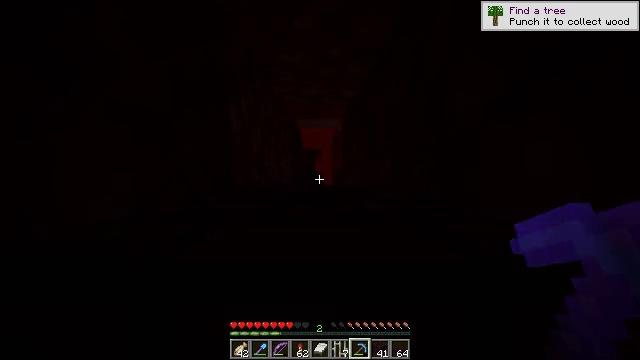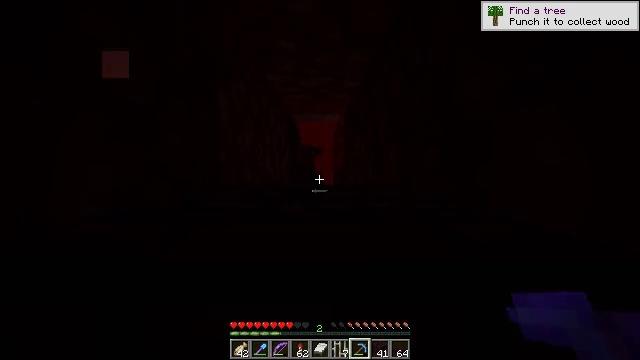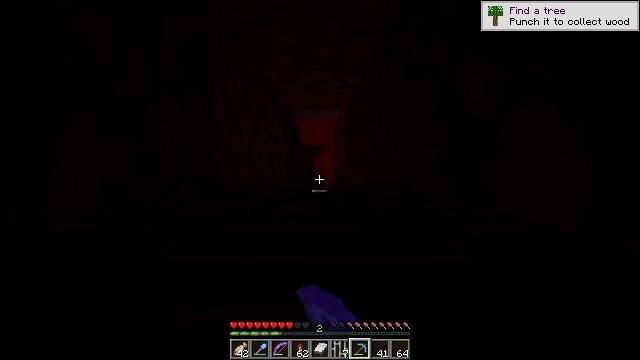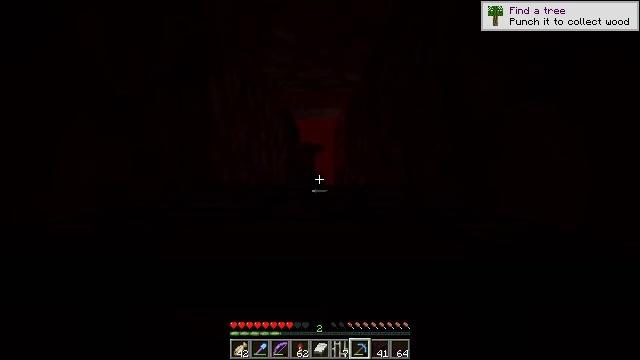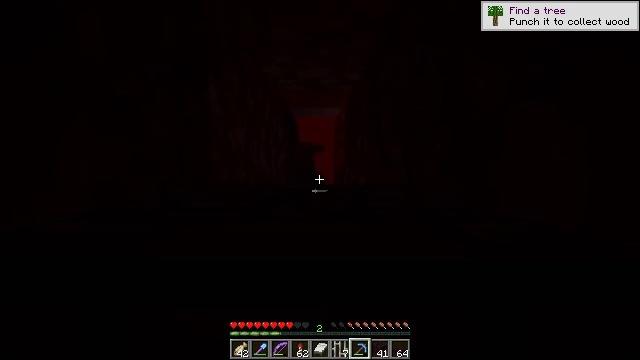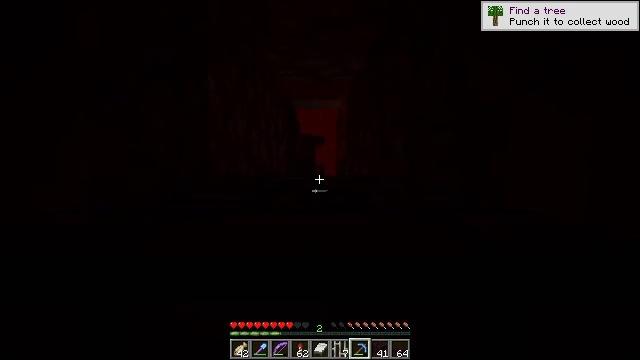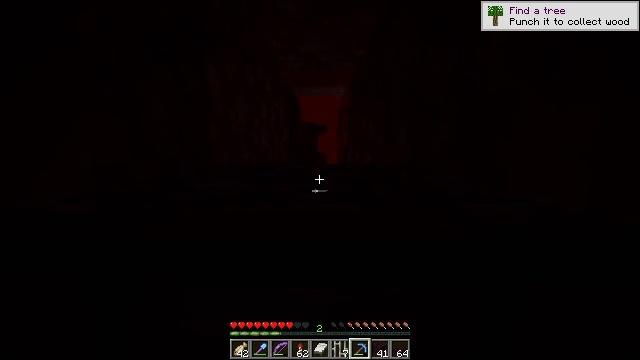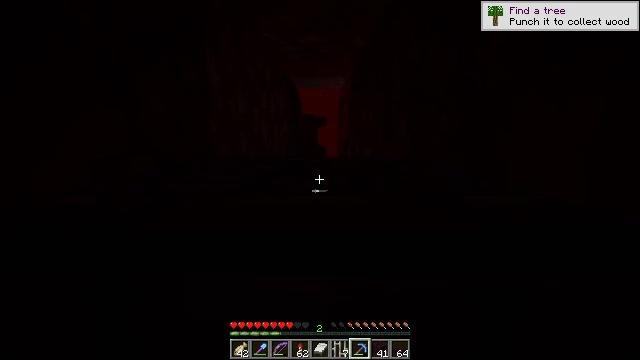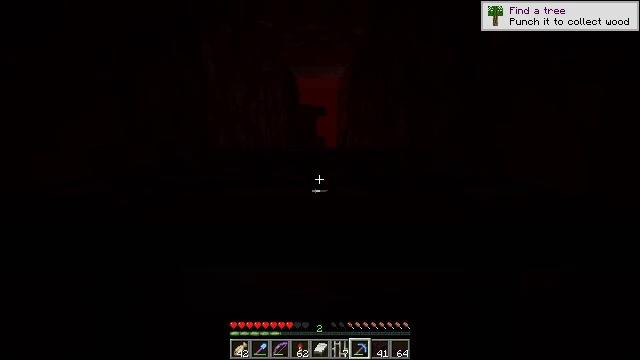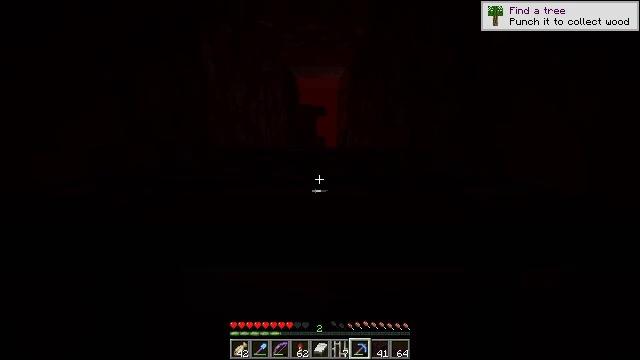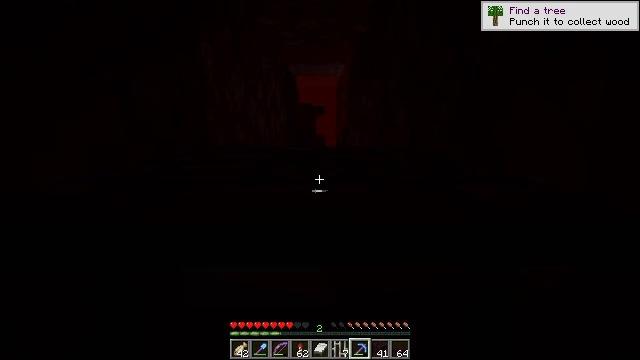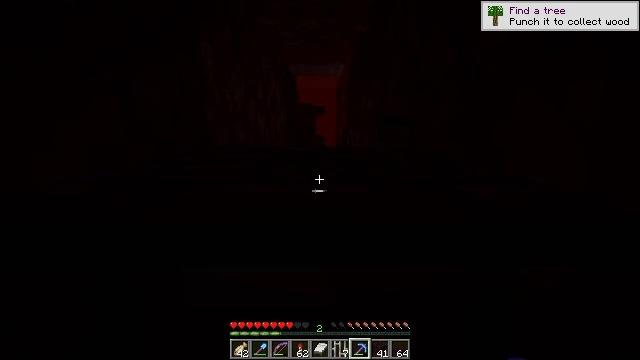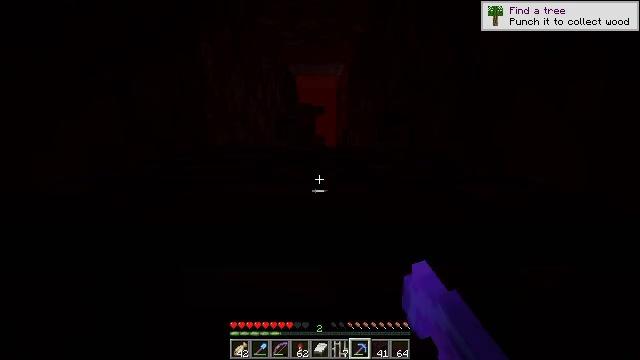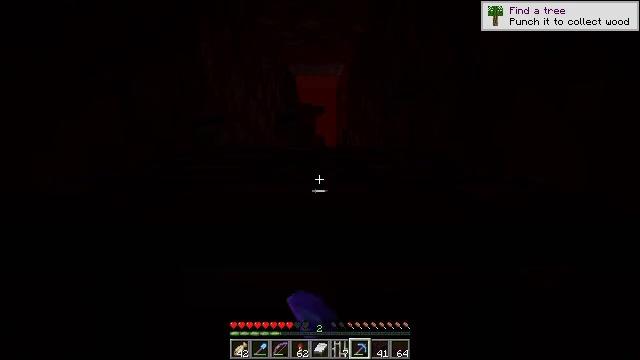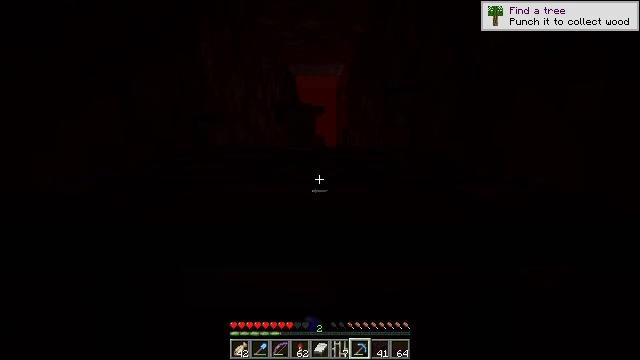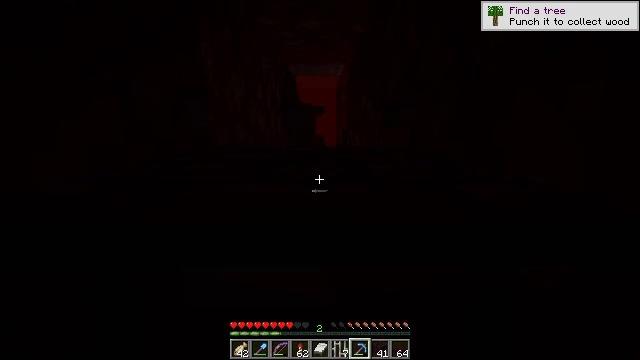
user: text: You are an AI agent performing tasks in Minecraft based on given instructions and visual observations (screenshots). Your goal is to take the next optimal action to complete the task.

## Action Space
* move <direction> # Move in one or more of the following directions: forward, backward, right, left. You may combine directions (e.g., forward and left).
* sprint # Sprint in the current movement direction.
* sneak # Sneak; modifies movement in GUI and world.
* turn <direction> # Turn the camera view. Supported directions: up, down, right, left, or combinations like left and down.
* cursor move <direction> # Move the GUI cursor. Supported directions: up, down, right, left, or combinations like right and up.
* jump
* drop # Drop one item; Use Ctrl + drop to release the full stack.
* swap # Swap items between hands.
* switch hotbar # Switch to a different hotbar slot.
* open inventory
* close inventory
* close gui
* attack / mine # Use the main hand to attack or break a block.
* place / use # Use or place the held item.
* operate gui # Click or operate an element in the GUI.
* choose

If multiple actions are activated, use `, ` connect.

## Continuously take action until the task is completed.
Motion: motion action
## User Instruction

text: Gather some nether bricks.
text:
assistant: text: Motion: attack / mine
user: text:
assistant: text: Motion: attack / mine
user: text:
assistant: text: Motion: attack / mine
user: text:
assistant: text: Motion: attack / mine
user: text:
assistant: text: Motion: turn down, attack / mine
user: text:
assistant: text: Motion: turn down, attack / mine
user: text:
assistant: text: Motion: turn down, attack / mine
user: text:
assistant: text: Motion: turn down, attack / mine
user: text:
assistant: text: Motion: attack / mine
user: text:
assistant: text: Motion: attack / mine
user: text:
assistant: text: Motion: attack / mine
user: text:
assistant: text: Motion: attack / mine
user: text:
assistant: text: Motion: attack / mine
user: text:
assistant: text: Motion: no_op
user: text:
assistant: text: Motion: no_op
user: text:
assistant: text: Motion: attack / mine
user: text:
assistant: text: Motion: attack / mine
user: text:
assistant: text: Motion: attack / mine
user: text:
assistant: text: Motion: attack / mine
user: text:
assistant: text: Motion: attack / mine
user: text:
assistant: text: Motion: attack / mine
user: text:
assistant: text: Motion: attack / mine
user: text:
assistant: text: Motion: attack / mine